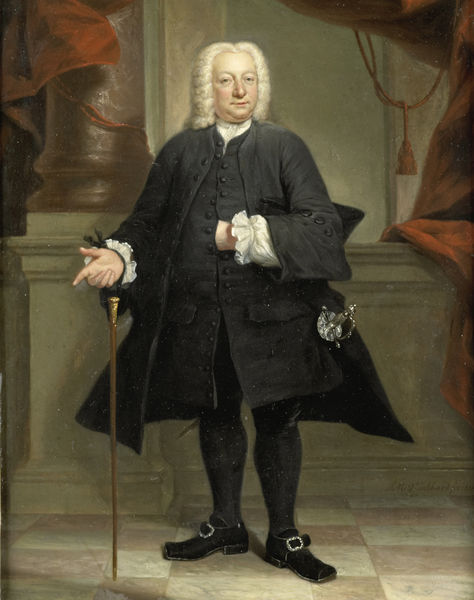
Titel: Portret van een man
Künstler: Jan Maurits Quinkhard
Standort: Amsterdam
Institution: Rijksmuseum
Schlagwörter: column, curtain, curtains, hands, red, stockings, sword, white, black, hair, old, painting, portrait, robe, brown, wooden, hand, wood, man, boy, costume, drapes, eyes, feet, noble, suit, coat, mouth, buttons, jacket, smile, rope, marble, vest, italian, shoes, finger, fingers, cane, walking stick, paint, pillar, pointing, stick, shirt, point, rapier, wig, tile, buckle, black suit, white hair, g, white shirt, judge, greetings, hand in coat, stately, tiled floor, buckles, steve